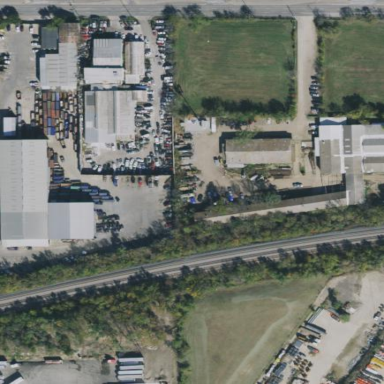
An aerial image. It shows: Warehouse.